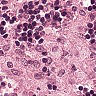
Metastatic tissue present: no